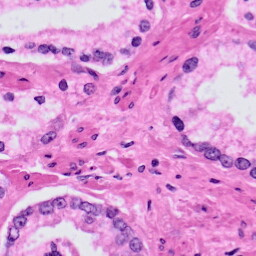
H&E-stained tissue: Prostate